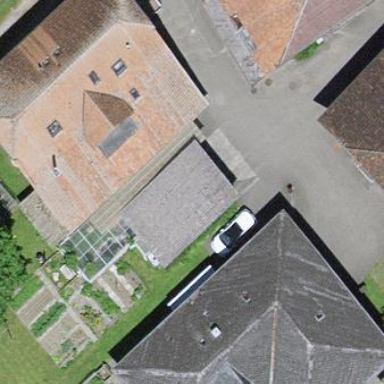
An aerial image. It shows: Garage building.